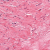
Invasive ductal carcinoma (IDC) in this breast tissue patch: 0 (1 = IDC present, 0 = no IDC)